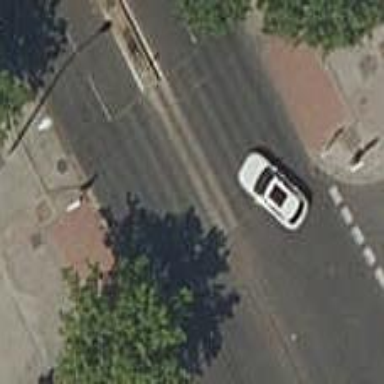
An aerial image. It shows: Uncontrolled crossing on the road with hump for traffic calming.